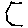
Label: hexagon